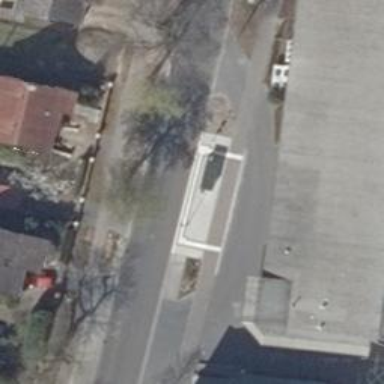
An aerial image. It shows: Platform at public transport location with shelter.